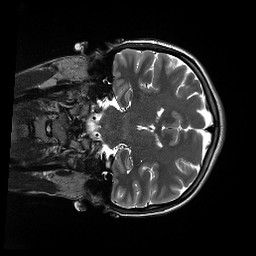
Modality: T2w
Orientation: coronal
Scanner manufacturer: siemens
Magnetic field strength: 3 T
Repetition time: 13.52 s
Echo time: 0.088 s